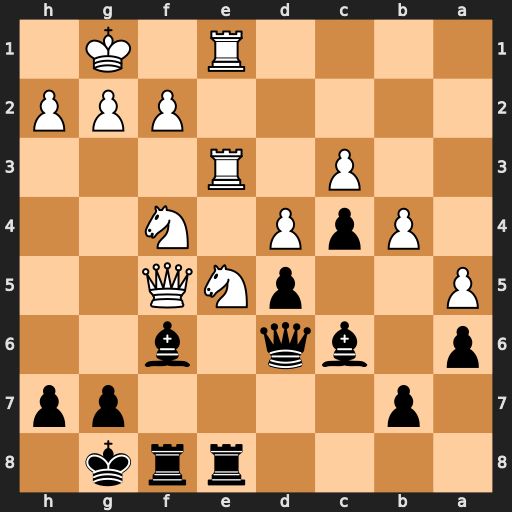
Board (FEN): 4rrk1/1p4pp/p1bq1b2/P2pNQ2/1PpP1N2/2P1R3/5PPP/4R1K1
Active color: b
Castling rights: -
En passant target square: -
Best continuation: Bxe5 dxe5 Qh6